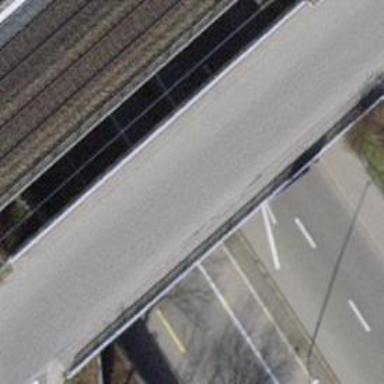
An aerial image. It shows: Asphalt bridge.